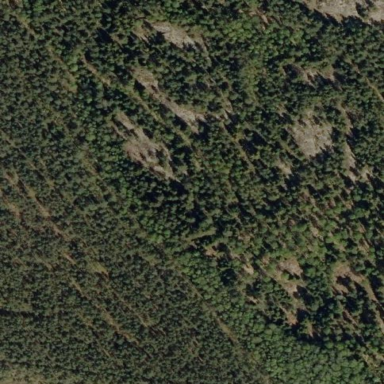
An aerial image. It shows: Forest area.